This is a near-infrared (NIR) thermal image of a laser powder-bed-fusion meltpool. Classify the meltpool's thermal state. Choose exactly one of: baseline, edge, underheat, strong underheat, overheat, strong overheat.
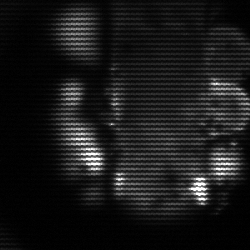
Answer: strong underheat